Field crop: maize
Growth stage: 1
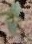
Species: datura